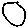
Label: circle